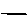
Label: line